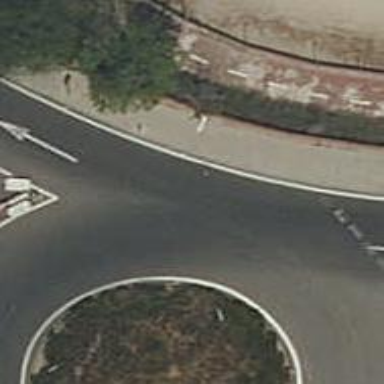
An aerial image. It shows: Roundabout on residential road with asphalt surface.